【题型】解答题　【知识点】平面几何　【难度】medium
(2025·上海徐汇·一模) 小华（考虑为线段$AB$垂直于地面）家门口的一条笔直街道上有两棵竖直生长的树$CD$、$EF$。他站在街道上的$A$处抬头看点$E$，发现刚好能看到点$C$，此时仰角为$18.5^\circ$，他向前走$5\mathrm{m}$之后，站在点$D$处仰望点$E$，仰角为$37^\circ$。已知小华身高$1.6\mathrm{m}$，求$CD$、$EF$的高度。（近似值：$\sin 37^\circ = 0.6$，$\cos 37^\circ = 0.8$，$\tan 37^\circ = 0.75$，精确到两位小数）

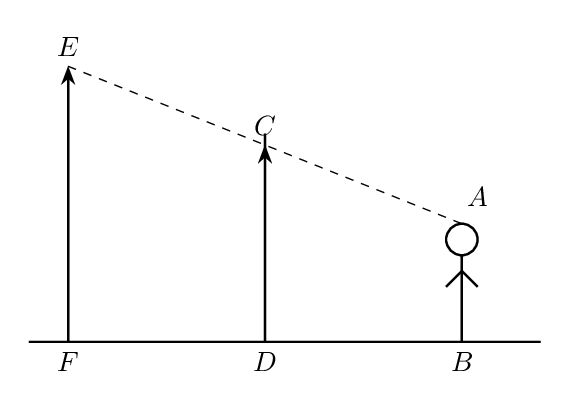
【解答】
【答案】树$CD$、$EF$的高分别为$\boldsymbol{3.27\mathrm{m}}$和$\boldsymbol{4.60\mathrm{m}}$

【分析】本题考查直角三角形的应用及相似三角形的应用，勾股定理，解题的关键是理解题意，学会添加常用辅助线，构造直角三角形解决问题，属于中考常考题型。作$AM \perp EF$于$M$交$CD$于$N$，连结$EN$。先求得$EN = AN = 5\mathrm{m}$，再由$AM \perp EF$，$\angle AME = 90^\circ$，可得$\sin 37^\circ = \dfrac{EM}{5}$，求得$EM = 3\mathrm{m}$，再用勾股定理得$MN = \sqrt{EN^2 - EM^2} = 4(\mathrm{m})$，得出$AM = 4 + 5 = 9(\mathrm{m})$。再由$CD \parallel EF$，可得$\triangle ACN \backsim \triangle AEM$，再列比例式求解即可。

【详解】解：作$AM \perp EF$于$M$交$CD$于$N$，连结$EN$。

由题可知，$ND = MF = AB = 1.6\mathrm{m}$，$\angle CAN = 18.5^\circ$，$BD = 5\mathrm{m}$，$\angle ENM = 37^\circ$。

$\therefore \angle NEA = \angle ENM - \angle CAN = 37^\circ - 18.5^\circ = 18.5^\circ$。

$\therefore \angle NEA = \angle CAN$，\\
$\therefore EN = AN = 5\mathrm{m}$。

$\because AM \perp EF$，\\
$\therefore \angle AME = 90^\circ$，\\
$\therefore \sin \angle ENM = \dfrac{EM}{EN}$，

$\therefore \sin 37^\circ = \dfrac{EM}{5}$，即$0.6 = \dfrac{EM}{5}$，\\
$\therefore EM = 3\mathrm{m}$，

$\therefore MN = \sqrt{EN^2 - EM^2} = 4(\mathrm{m})$，\\
$\therefore AM = 4 + 5 = 9(\mathrm{m})$。

$\because CD \parallel EF$，\\
$\therefore \triangle ACN \backsim \triangle AEM$，

$\therefore \dfrac{AN}{AM} = \dfrac{CN}{EM}$，

即$\dfrac{5}{9} = \dfrac{CN}{3}$，\\
$\therefore CN = \dfrac{5}{3}(\mathrm{m})$。

$\therefore CD = CN + AB \approx 3.27\mathrm{m}$。

$\therefore EF = EM + MF = 4.60\mathrm{m}$。

答：树$CD$、$EF$的高分别为$3.27\mathrm{m}$和$4.60\mathrm{m}$。
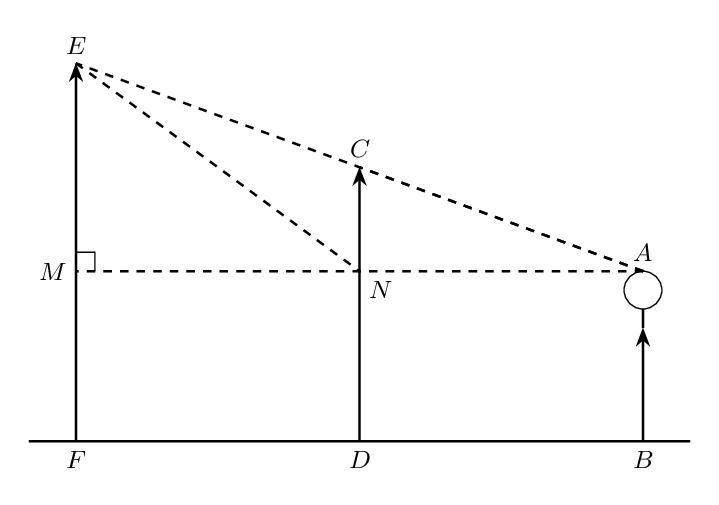